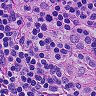
Metastatic tissue present: no